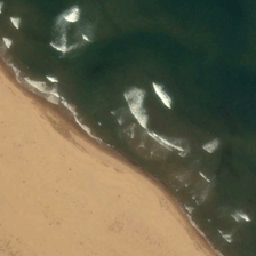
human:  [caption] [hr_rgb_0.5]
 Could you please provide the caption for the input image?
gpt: There are many waves on the dark green sea.

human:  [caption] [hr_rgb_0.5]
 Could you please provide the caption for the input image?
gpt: There are more waves on the dark green sea.

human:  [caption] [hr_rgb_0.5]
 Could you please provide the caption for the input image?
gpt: There are more waves on the dark green sea.

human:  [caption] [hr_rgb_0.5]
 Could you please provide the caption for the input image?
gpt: There are several waves on the dark green sea.

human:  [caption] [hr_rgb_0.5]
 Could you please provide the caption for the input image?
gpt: There are more waves on the dark green sea.